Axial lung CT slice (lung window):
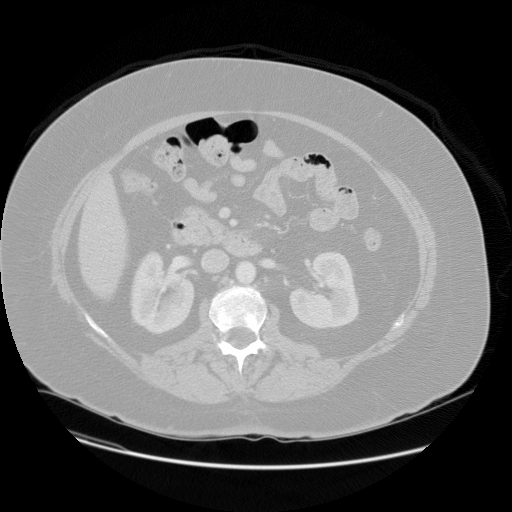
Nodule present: no